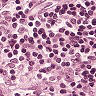
Metastatic tissue present: yes